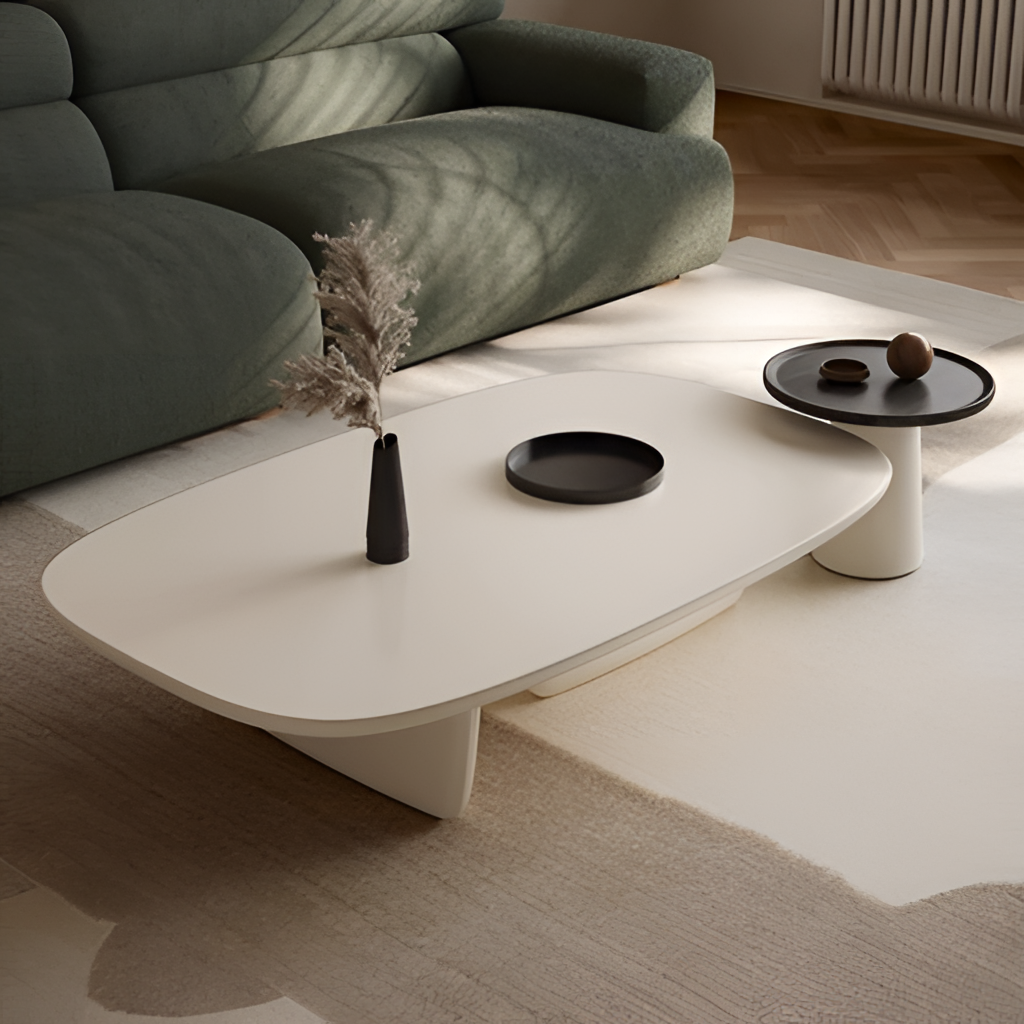
wood coffee table, living room, paint wallpaper, with solid pattern, minimalist, brown wood flooring, with herringbone pattern